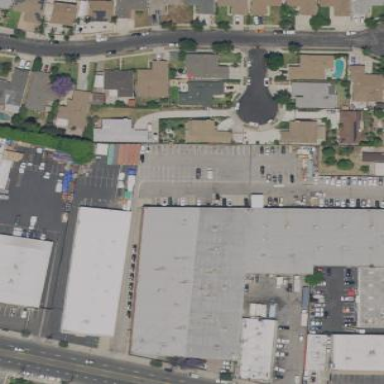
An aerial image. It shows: Industrial building.